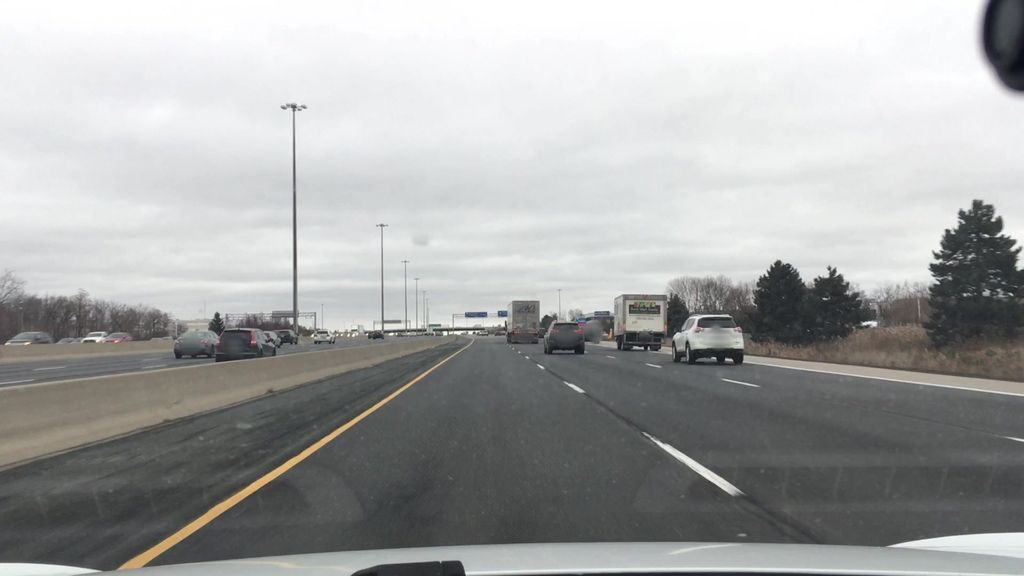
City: toronto